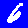
Digit: 6